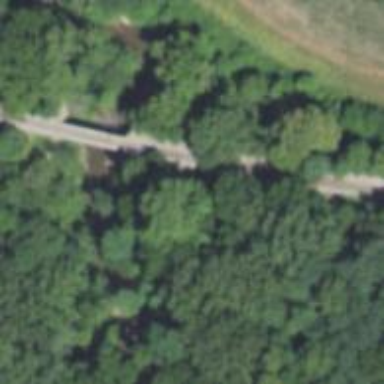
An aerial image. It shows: Bridge over railway line.